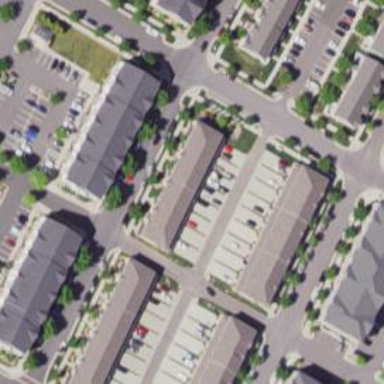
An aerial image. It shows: Alley classified as service road.